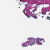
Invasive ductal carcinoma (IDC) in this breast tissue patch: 0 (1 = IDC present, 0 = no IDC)